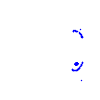
Particle: kaon